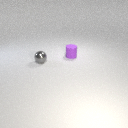
small purple rubber cylinder behind small gray metal sphere